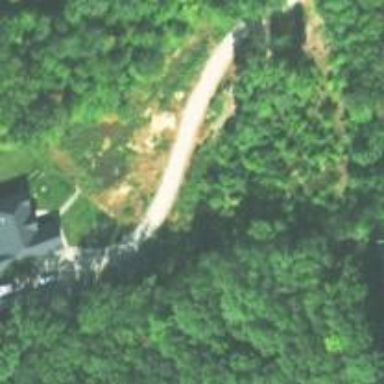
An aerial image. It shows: Driveway.